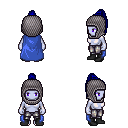
a pixel art fantasy rpg character, female body template, dark elf, purple skin, blue cape, metal pants, blue long topknot hairstyle, chain hood, black shoes, four views (front, back, left, right), 2x2 character sprite sheet, small pixel art, hard edges, no anti-aliasing